Question: I am trying to parse an xml file present in asset folder.All seems good and there is no error but the problem is that it gives same values to the list for every node in xml.As i feel it overwrite previous value.I am stuck here.Even after a lot of googling could not find any solution. Any help would be appreciated.
Below is the code:-
'''
package com.example.webservicedemo;
public class product {
private static String productname="";
private static String productcolor="";
private static String productquantity="";
public static String getProductname() {
return productname;
}
public static void setProductname(String productname) {
product.productname = productname;
}
public static String getProductcolor() {
return productcolor;
}
public static void setProductcolor(String productcolor) {
product.productcolor = productcolor;
}
public static String getProductquantity() {
return productquantity;
}
public static void setProductquantity(String productquantity) {
product.productquantity = productquantity;
}
}
'''
Below is the code of parser:-
'''
package com.example.webservicedemo;
import java.io.BufferedReader;
import java.io.FileInputStream;
import java.io.IOException;
import java.io.InputStream;
import java.io.InputStreamReader;
import java.util.ArrayList;
import java.util.List;
import org.xmlpull.v1.XmlPullParser;
import org.xmlpull.v1.XmlPullParserFactory;
import android.content.Context;
import android.content.res.AssetManager;
import android.widget.Toast;
import com.example.webservicedemo.*;
public class productXmlPullParser {
static final String KEY_PRODUCT = "product";
static final String KEY_NAME = "productname";
static final String KEY_COLOR = "productcolor";
static final String KEY_QUANTITY = "productquantity";
public static List<product> getproductsFromFile(Context ctx) {
String tagname;
List<product> Products;
Products = new ArrayList<product>();
product curproduct = null;
String curText = "";
InputStream is = null;
try {
is = ctx.getAssets().open("temp.xml");
} catch (IOException e1) {
// TODO Auto-generated catch block
e1.printStackTrace();
}
try {
XmlPullParserFactory factory = XmlPullParserFactory.newInstance();
XmlPullParser xpp = factory.newPullParser();
BufferedReader reader = new BufferedReader(new InputStreamReader(is));
xpp.setInput(reader);
int eventType = xpp.getEventType();
while (eventType != XmlPullParser.END_DOCUMENT) {
tagname = xpp.getName();
switch (eventType) {
case XmlPullParser.START_TAG:
if (tagname.equalsIgnoreCase(KEY_PRODUCT)) {
curproduct = new product();
}
break;
case XmlPullParser.TEXT:
//grab the current text so we can use it in END_TAG event
curText = xpp.getText();
break;
case XmlPullParser.END_TAG:
if (tagname.equalsIgnoreCase(KEY_PRODUCT)) {
// if </site> then we are done with current Site
// add it to the list.
Products.add(curproduct);
// Toast.makeText(ctx, curproduct+"",3000).show();
} else if (tagname.equalsIgnoreCase(KEY_NAME)) {
// if </name> use setName() on curSite
product.setProductname(curText);
Toast.makeText(ctx, curText+"",3000).show();
} else if (tagname.equalsIgnoreCase(KEY_COLOR)) {
// if </link> use setLink() on curSite
curproduct.setProductcolor(curText);
Toast.makeText(ctx, curText+"",3000).show();
} else if (tagname.equalsIgnoreCase(KEY_QUANTITY)) {
// if </about> use setAbout() on curSite
curproduct.setProductquantity(curText);
Toast.makeText(ctx, curText+"",3000).show();
}
break;
default:
break;
}
//move on to next iteration
eventType = xpp.next();
}
} catch (Exception e) {
e.printStackTrace();
Toast.makeText(ctx, "error", 6000).show();
}
// return the populated list.
return Products;
}
}
'''
Below is the code of my custom arrayadapter:--
'''
package com.example.webservicedemo;
import java.util.List;
import android.content.Context;
import android.util.Log;
import android.view.LayoutInflater;
import android.view.View;
import android.view.ViewGroup;
import android.widget.ArrayAdapter;
import android.widget.RelativeLayout;
import android.widget.TextView;
public class UsersAdapter extends ArrayAdapter<product> {
public UsersAdapter(Context context, int resource, List<product> objects) {
super(context, resource, objects);
// TODO Auto-generated constructor stub
}
@Override
public View getView(int pos, View convertView, ViewGroup parent){
RelativeLayout row = (RelativeLayout)convertView;
Log.i("Users", "getView pos = " + pos);
if(null == row){
LayoutInflater inflater = (LayoutInflater)parent.getContext().getSystemService(Context.LAYOUT_INFLATER_SERVICE);
row = (RelativeLayout)inflater.inflate(R.layout.listitem, null);
}
TextView Email = (TextView)row.findViewById(R.id.txtEmail);
TextView Password = (TextView)row.findViewById(R.id.txtPassword);
TextView Deviceid = (TextView)row.findViewById(R.id.txtDeviceid);
Email.setText(getItem(pos).getProductname());
Password.setText(getItem(pos).getProductcolor());
Deviceid.setText(getItem(pos).getProductquantity());
return row;
}
}
'''
Below is the main activity where i am trying to get the result values in a list
'''
package com.example.webservicedemo;
import java.util.ArrayList;
import android.app.Activity;
import android.os.Bundle;
import android.widget.ListView;
import android.widget.Toast;
import com.example.webservicedemo.productXmlPullParser;;;
public class UserList extends Activity {
UsersAdapter mAdapter;
@Override
protected void onCreate(Bundle savedInstanceState) {
// TODO Auto-generated method stub
super.onCreate(savedInstanceState);
setContentView(R.layout.activity_xmlparsingdemo);
ListView lvUser=(ListView)findViewById(R.id.lvUsers);
mAdapter=new UsersAdapter(getApplicationContext(),R.layout.listitem,productXmlPullParser.getproductsFromFile(getApplicationContext()));
lvUser.setAdapter(mAdapter);
Toast.makeText(getApplicationContext(), mAdapter.getCount()+"",3000).show();
}
}
'''
Here is the xml which i am trying to parse:--
'''
<?xml version="1.0" encoding="UTF-8"?>
<products>
<product>
<productname>Jeans</productname>
<productcolor>red</productcolor>
<productquantity>5</productquantity>
</product>
<product>
<productname>Tshirt</productname>
<productcolor>blue</productcolor>
<productquantity>3</productquantity>
</product>
<product>
<productname>shorts</productname>
<productcolor>green</productcolor>
<productquantity>4</productquantity>
</product>
</products>
'''
But the output is like something like below screenshot:-

After a lot of effort i could not find what went wrong.
Any help would be appreciated.
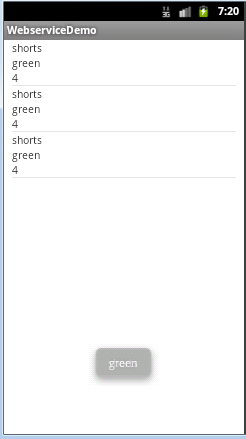
Answer: Problem in yours class "product". Fields are static, each field contains one last value for all instances. Remove "static" modificator, and all will work fine.